Field crop: maize
Growth stage: 2
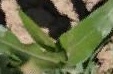
Species: maize